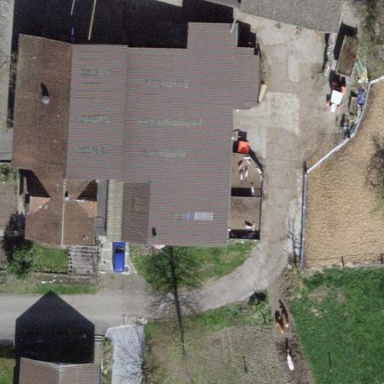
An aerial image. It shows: Farmyard area.